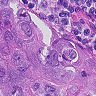
Metastatic tissue present: yes